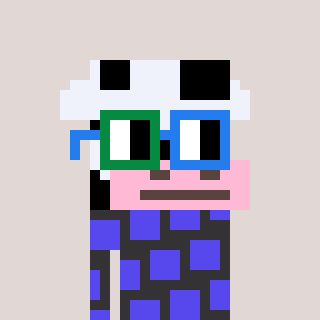
a pixel art character with square green and blue glasses, a cow-shaped head and a grayscale-colored body on a warm background